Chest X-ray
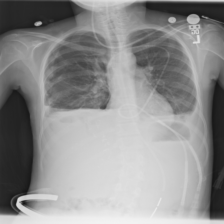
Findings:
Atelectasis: negative
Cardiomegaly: negative
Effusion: negative
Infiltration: negative
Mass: negative
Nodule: negative
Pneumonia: negative
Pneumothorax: positive
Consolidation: negative
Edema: negative
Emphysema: negative
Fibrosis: negative
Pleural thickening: negative
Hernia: negative